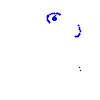
Particle: pion